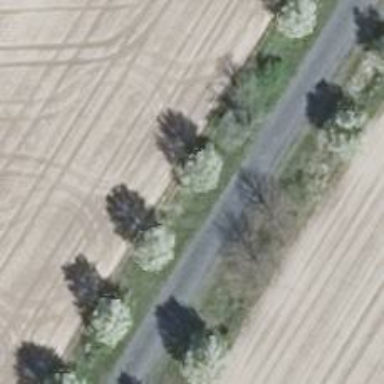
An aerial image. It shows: Row of deciduous broadleaved trees.